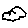
Label: cloud